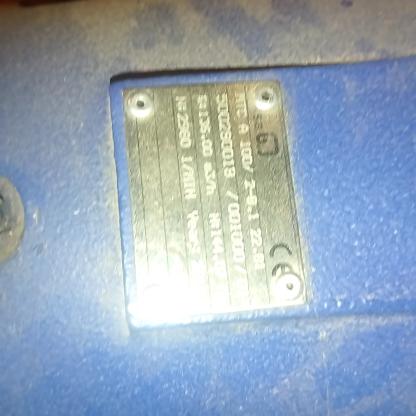
Klasa: tabliczka-znamionowa